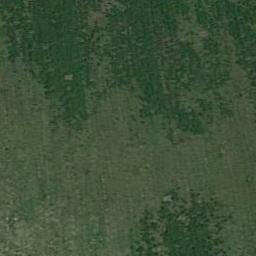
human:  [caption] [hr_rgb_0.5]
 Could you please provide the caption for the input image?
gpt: The meadow is dense but uneven .

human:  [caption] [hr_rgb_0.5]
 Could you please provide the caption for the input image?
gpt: This meadow has different sparsity in different places .

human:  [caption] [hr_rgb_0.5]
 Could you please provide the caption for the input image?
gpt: The entire image is dominated by grass .

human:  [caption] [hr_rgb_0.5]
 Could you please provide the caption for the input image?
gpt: A large dark green and light green mixed grass .

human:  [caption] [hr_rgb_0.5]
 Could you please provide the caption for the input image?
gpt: A dense meadow with many green grass .